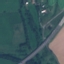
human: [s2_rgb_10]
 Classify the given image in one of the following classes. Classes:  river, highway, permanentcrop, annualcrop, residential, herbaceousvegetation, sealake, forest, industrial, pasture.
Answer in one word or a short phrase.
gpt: Highway